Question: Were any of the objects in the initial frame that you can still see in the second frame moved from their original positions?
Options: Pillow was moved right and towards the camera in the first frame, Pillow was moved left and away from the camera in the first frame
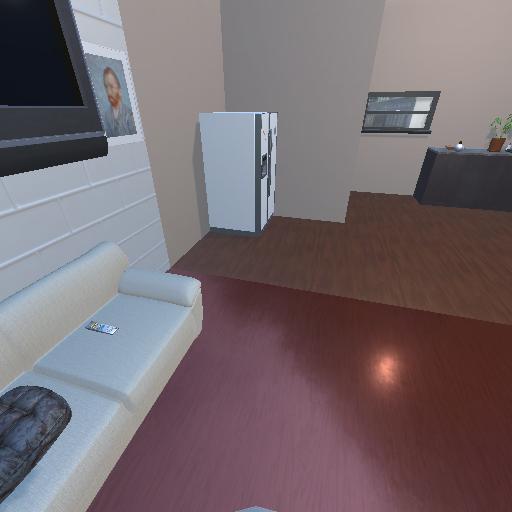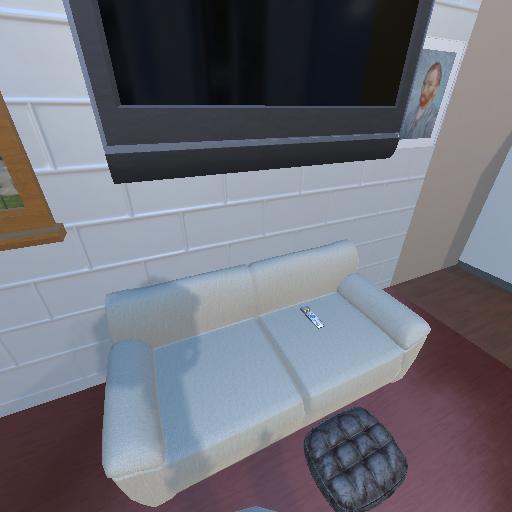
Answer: Pillow was moved right and towards the camera in the first frame